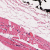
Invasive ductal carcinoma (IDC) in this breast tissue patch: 0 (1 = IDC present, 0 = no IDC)